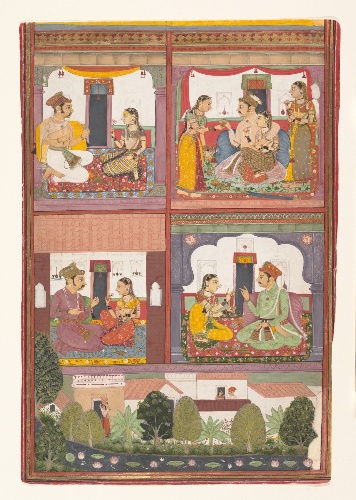
Date: ca. 1700
Object type: Folio
Classification: Paintings
Medium: Ink and opaque watercolor on paper
Culture: India (Rajasthan, Bundi)
Dimensions: Image: 11 1/4 × 7 7/8 in. (28.6 × 20 cm)
Sheet: 12 1/4 × 8 3/8 in. (31.1 × 21.3 cm)
Department: Asian Art
Credit line: Rogers Fund, 1953
Accession year: 1953
Repository: Metropolitan Museum of Art, New York, NY
Tags: Men|Women|Couples